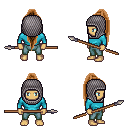
a pixel art fantasy rpg character, male body template, human, tanned skin, teal long-sleeve shirt, teal pants, brown extra-long topknot hairstyle, chain hood, spear, four views (front, back, left, right), 2x2 character sprite sheet, small pixel art, hard edges, no anti-aliasing